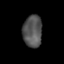
Tissue: lung
Cell type: Epithelial cells
Senescence score: 0.2411
Nuclear area (px): 602
Mean DAPI intensity: 83.296